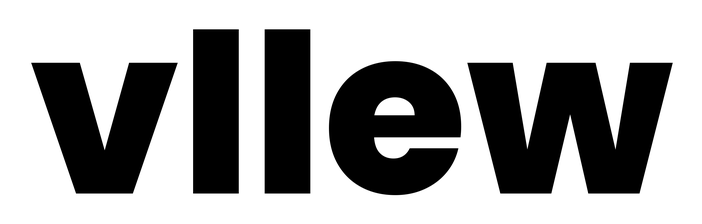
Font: Poppins-ExtraBold